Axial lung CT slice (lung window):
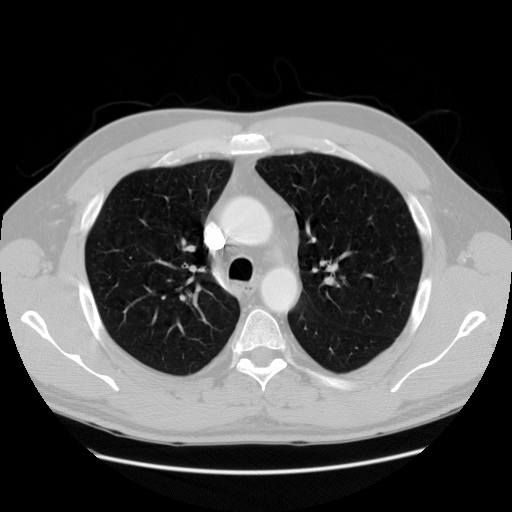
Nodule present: no